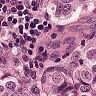
Metastatic tissue present: yes